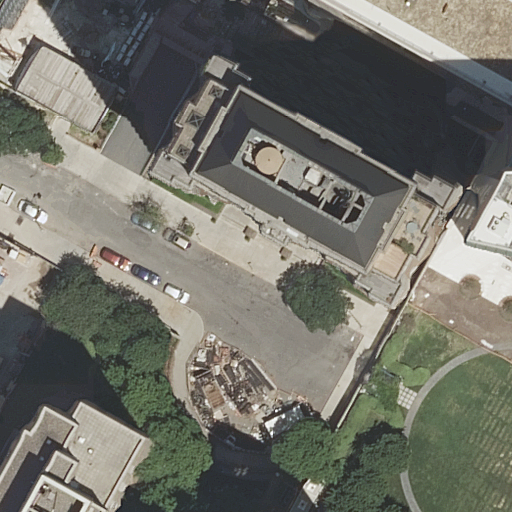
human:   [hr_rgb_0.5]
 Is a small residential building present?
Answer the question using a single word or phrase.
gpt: no

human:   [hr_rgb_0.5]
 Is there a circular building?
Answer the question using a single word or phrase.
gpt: no

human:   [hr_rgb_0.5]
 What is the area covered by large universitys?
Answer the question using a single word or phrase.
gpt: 4654m2

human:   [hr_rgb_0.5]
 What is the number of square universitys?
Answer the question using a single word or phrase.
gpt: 0

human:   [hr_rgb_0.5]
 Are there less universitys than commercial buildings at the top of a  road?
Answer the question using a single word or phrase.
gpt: no

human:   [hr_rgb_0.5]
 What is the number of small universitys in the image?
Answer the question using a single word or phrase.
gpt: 0

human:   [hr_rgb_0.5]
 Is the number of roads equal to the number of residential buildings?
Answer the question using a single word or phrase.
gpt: no

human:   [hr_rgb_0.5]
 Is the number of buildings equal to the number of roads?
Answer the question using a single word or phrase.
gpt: no

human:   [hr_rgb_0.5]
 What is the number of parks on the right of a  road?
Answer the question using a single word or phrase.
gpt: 1

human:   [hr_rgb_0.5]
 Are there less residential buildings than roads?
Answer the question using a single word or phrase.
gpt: yes

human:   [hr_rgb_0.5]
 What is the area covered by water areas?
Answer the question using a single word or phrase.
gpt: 0m2

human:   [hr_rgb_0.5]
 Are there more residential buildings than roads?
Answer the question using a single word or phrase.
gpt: no

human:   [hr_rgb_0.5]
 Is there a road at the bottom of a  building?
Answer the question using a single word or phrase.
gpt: yes

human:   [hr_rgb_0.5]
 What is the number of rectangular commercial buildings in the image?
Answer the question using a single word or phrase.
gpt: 0

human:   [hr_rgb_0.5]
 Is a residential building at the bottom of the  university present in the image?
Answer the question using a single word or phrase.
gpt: no

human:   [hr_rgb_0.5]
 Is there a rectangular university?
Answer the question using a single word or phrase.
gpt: yes

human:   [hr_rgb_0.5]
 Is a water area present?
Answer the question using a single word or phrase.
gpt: no

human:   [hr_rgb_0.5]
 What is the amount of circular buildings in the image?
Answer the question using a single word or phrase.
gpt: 0

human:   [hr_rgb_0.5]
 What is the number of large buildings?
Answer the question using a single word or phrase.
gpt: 3

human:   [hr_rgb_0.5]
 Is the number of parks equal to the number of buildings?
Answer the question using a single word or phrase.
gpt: no

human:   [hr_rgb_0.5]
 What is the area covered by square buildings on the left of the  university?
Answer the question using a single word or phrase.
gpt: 0m2

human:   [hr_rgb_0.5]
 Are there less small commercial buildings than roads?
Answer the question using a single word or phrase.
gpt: yes

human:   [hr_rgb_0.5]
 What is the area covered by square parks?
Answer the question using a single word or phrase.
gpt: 0m2

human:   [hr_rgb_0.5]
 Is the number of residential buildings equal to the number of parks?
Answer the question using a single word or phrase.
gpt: yes

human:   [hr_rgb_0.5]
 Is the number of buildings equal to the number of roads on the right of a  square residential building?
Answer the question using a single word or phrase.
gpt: no

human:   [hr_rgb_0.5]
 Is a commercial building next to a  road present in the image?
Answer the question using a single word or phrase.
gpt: no

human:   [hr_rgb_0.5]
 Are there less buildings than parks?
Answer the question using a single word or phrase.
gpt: no

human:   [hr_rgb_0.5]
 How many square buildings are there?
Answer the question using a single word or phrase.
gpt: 0

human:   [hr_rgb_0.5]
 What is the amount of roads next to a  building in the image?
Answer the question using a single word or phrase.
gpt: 5

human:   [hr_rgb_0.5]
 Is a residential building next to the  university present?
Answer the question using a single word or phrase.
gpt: yes

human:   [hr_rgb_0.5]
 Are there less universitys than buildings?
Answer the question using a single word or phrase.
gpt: yes

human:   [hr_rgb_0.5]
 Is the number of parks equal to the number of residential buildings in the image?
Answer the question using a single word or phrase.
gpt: yes

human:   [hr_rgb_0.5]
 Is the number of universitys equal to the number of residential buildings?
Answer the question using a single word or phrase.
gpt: yes

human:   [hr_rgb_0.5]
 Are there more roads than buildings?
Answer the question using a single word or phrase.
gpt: yes

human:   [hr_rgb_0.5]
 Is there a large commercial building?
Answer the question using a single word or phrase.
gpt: no

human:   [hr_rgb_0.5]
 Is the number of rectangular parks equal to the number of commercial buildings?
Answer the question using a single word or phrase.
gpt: no